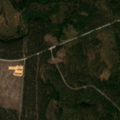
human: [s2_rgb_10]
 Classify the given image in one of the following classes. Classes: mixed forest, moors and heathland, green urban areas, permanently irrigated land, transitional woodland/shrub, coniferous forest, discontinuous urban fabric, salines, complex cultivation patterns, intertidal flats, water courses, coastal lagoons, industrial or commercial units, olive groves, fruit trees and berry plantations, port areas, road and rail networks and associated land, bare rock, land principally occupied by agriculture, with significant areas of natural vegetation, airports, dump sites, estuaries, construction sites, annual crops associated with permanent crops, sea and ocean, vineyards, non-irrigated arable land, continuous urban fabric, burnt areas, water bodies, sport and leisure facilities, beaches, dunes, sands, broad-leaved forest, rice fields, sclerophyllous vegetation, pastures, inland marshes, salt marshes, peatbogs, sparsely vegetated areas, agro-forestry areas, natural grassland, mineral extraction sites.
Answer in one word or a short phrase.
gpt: coniferous forest, transitional woodland/shrub